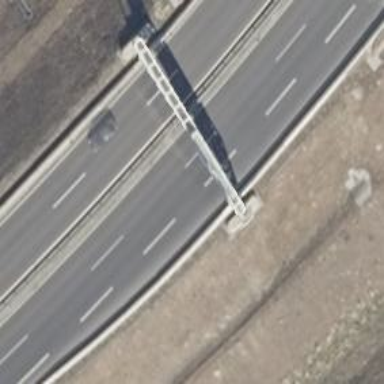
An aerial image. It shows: Asphalt motorway link.